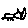
Label: cat